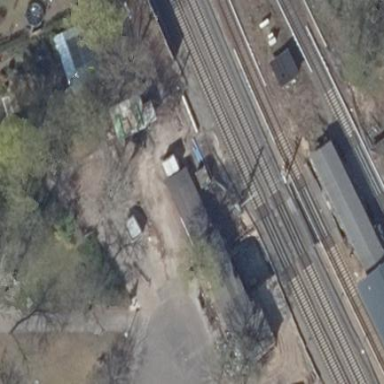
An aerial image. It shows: Transportation building with gabled roof.